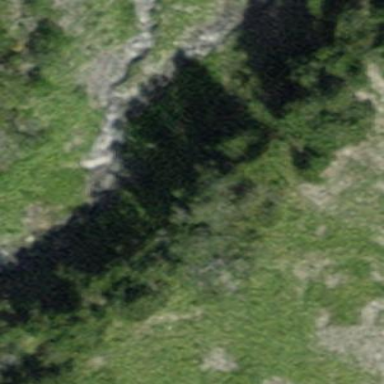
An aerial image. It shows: Forest area.